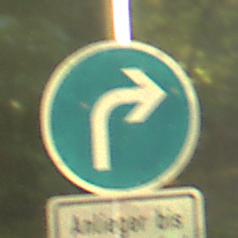
Verkehrszeichen: VorgeschriebeneFahrtrichtungRechts
Zusatzzeichen unten: SonstigeFahrzeugePersonengruppenFrei3
Umgebung: Outdoor, Nature
Tageszeit: SunriseSunset
Wetter: PartlyCloudy
Licht: Natural
Jahreszeit: NotSpecified
Kontrast: HighContrast